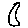
Label: moon